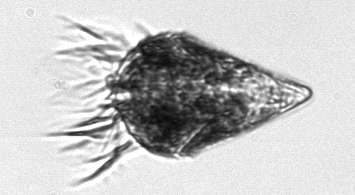
Label: Strombidium_wulffi